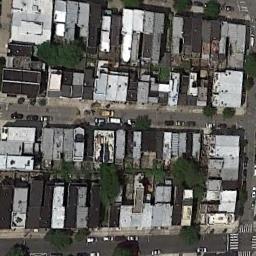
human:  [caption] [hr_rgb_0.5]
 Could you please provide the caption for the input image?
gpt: The dense residential is next to the road with some cars .

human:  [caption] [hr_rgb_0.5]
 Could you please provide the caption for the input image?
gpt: A dense residential area has lots of houses next to each other while some roads go through the residential area .

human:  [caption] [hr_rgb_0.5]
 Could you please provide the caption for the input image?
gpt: There are many roads and neatly arranged houses and trees and many vehicles in densely populated areas .

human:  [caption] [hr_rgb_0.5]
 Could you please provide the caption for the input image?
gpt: The houses in the residential area are next to each other .

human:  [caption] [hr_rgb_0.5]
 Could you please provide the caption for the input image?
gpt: There are many gray buildings on dense residential area .